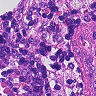
Metastatic tissue present: no